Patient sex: M
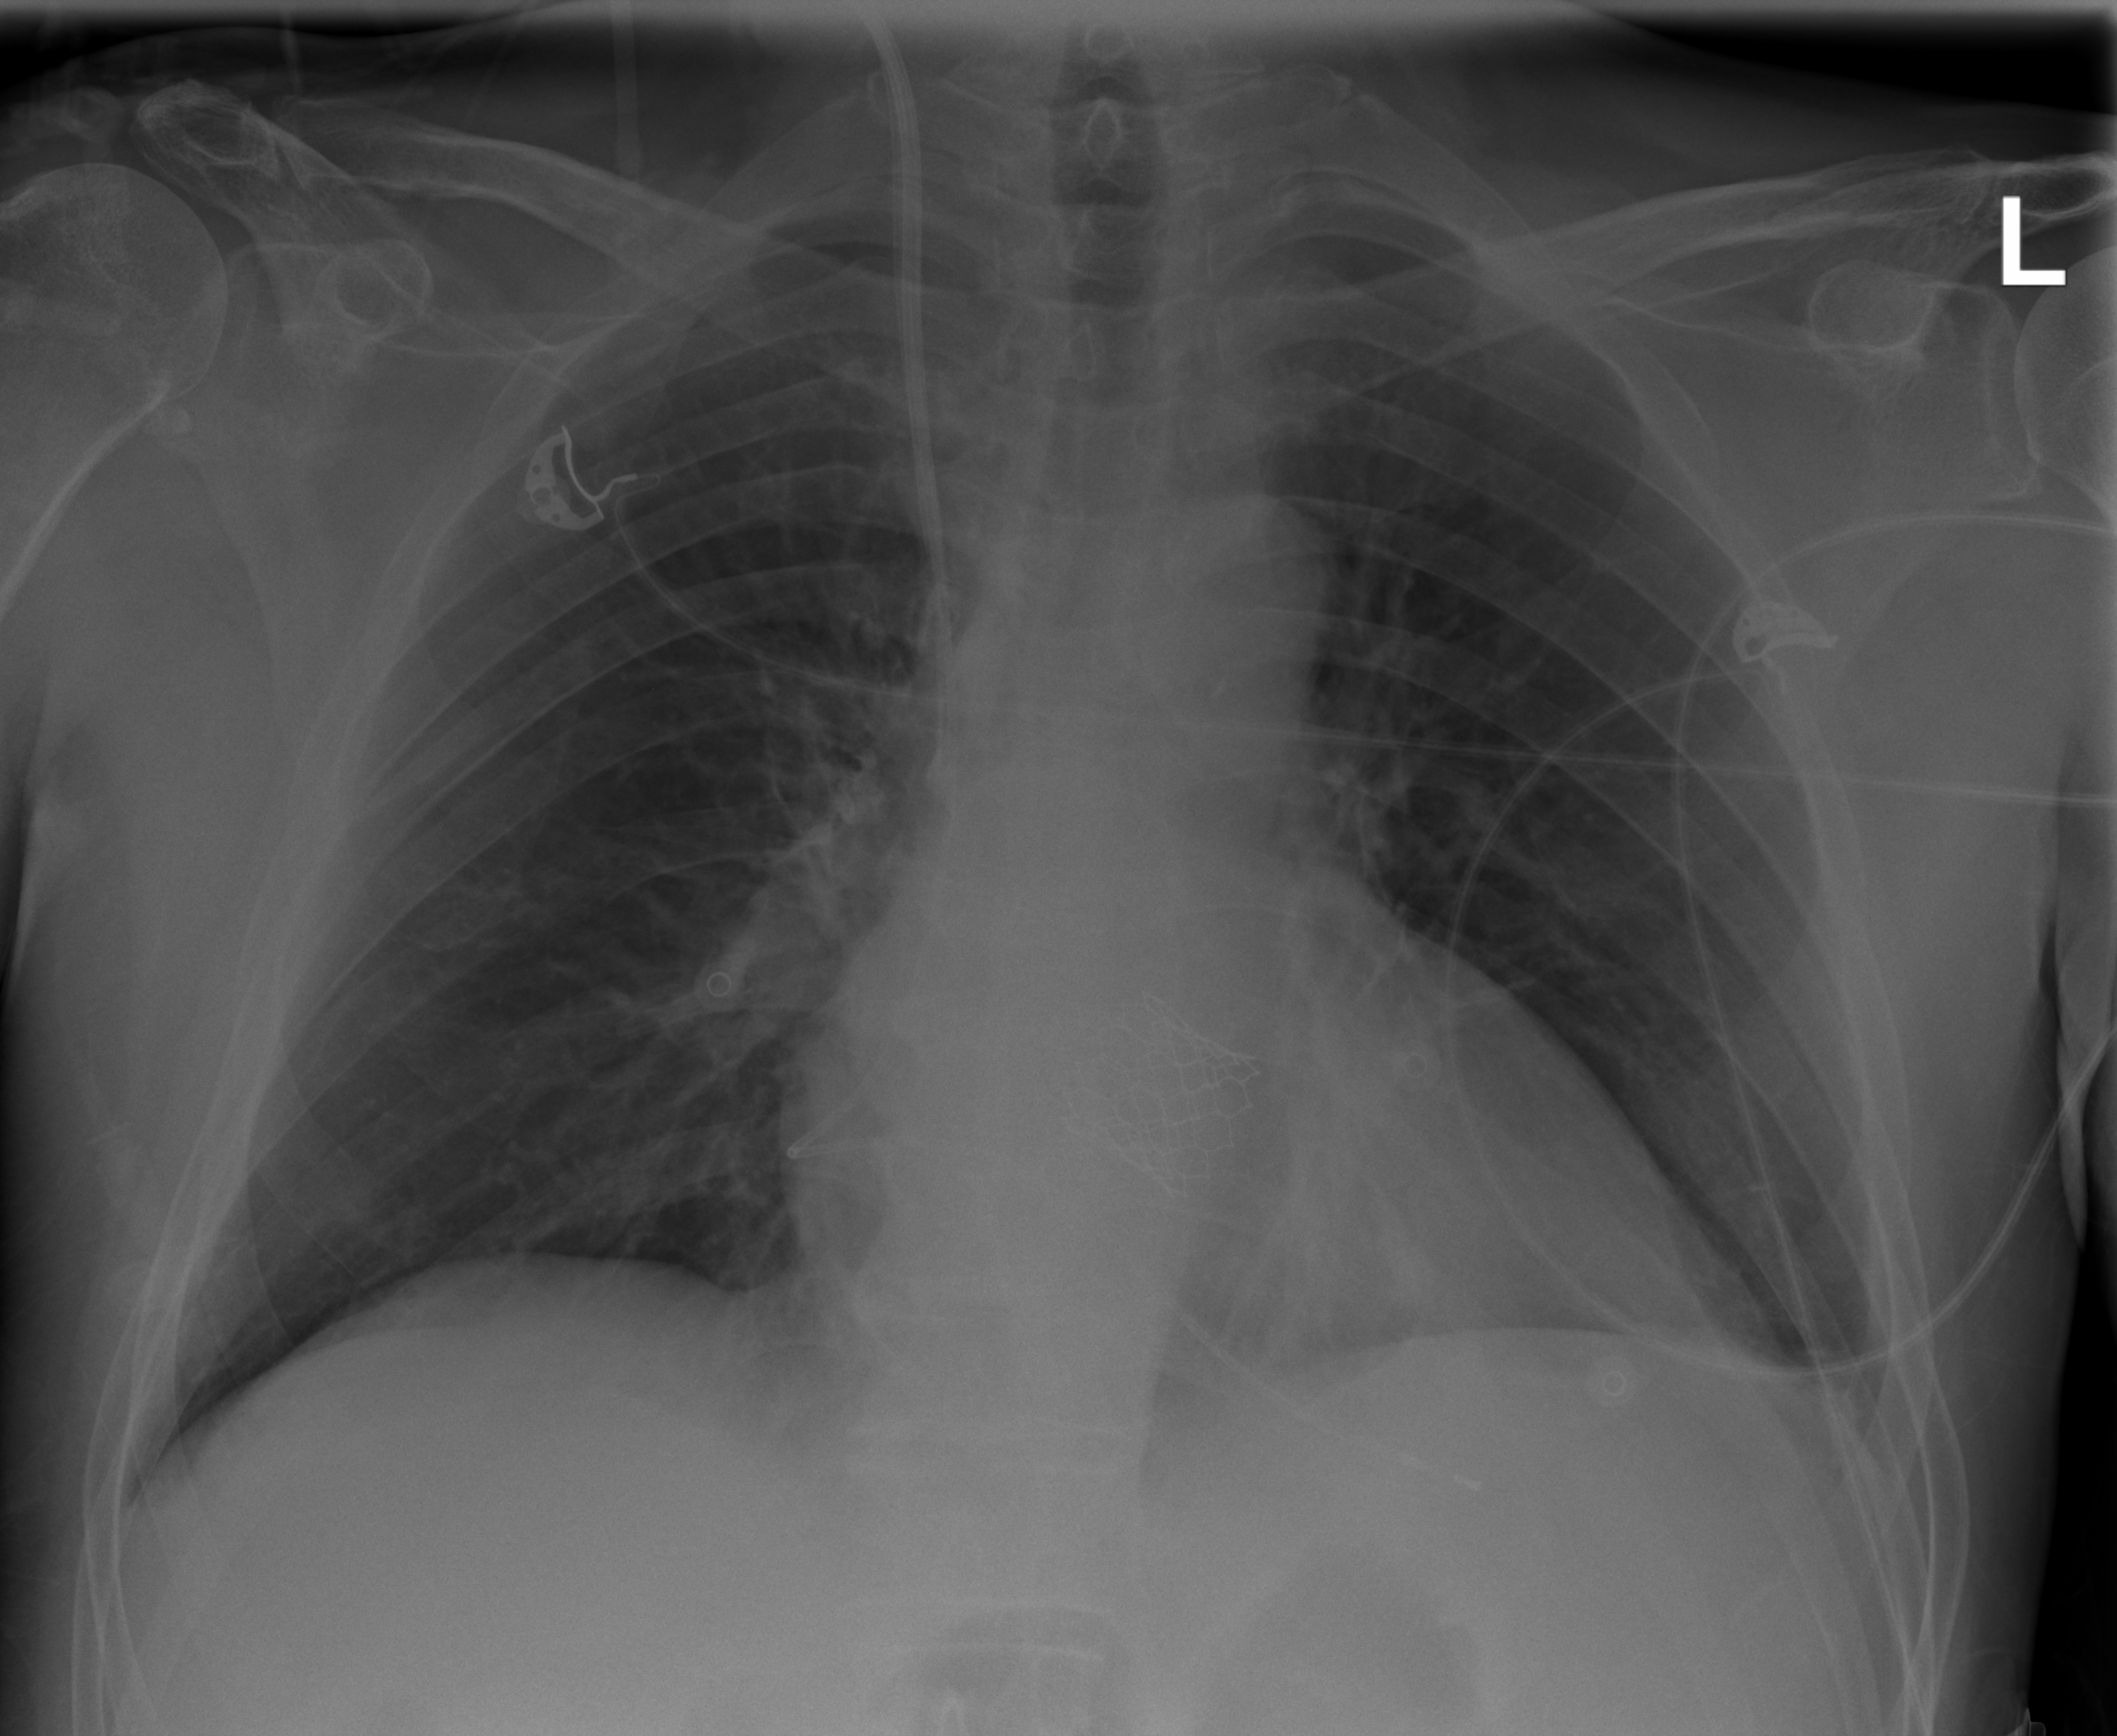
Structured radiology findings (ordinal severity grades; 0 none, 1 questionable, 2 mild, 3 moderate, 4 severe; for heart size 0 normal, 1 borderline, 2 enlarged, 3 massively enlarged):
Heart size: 2
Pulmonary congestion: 2
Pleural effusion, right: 0
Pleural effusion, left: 0
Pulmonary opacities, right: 0
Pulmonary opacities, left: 0
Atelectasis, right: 0
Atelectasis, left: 0